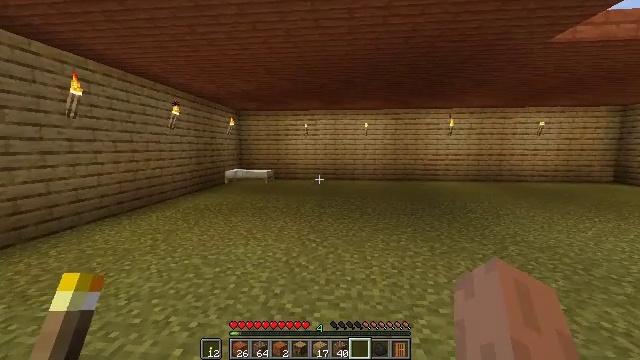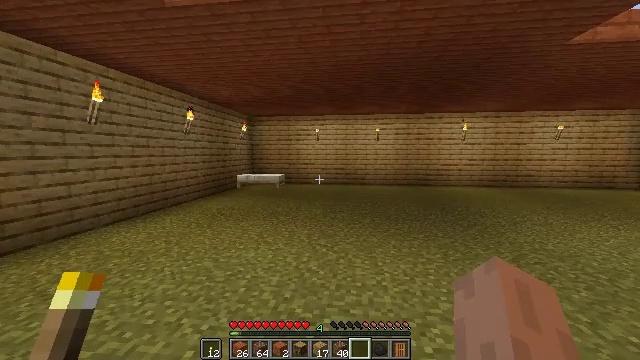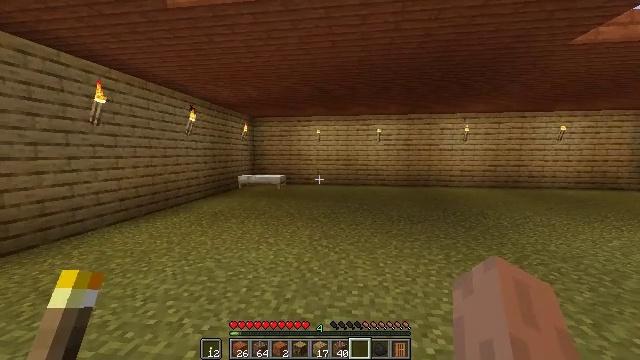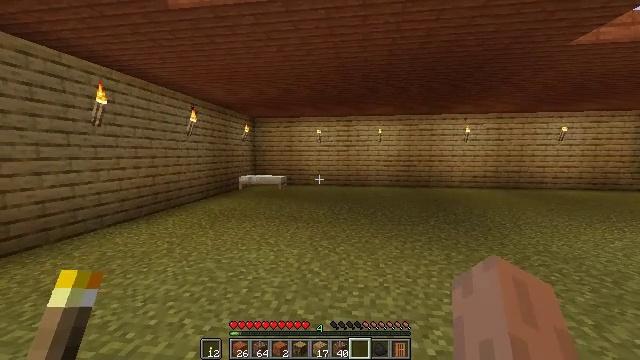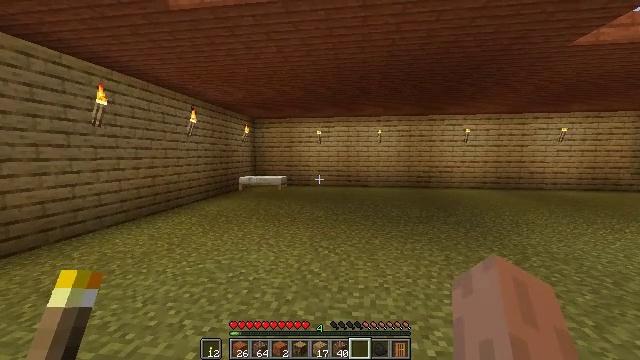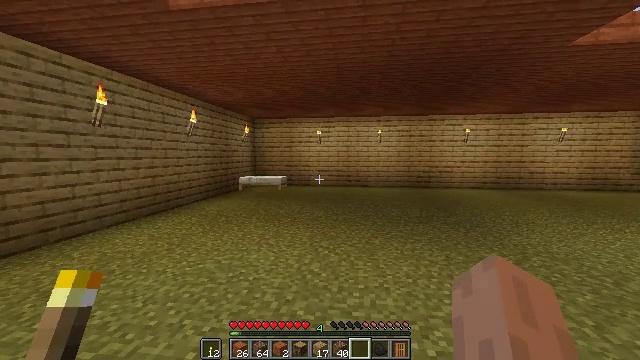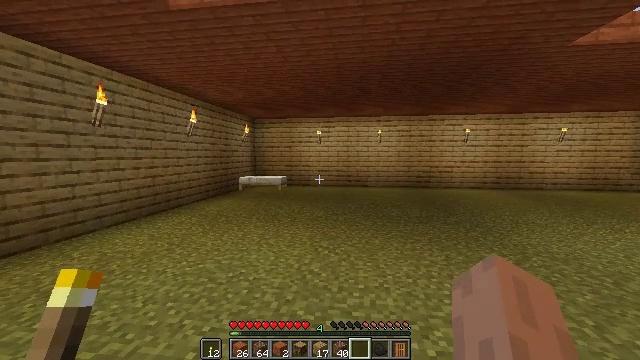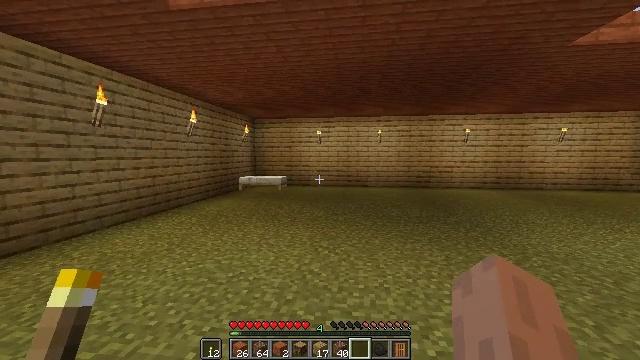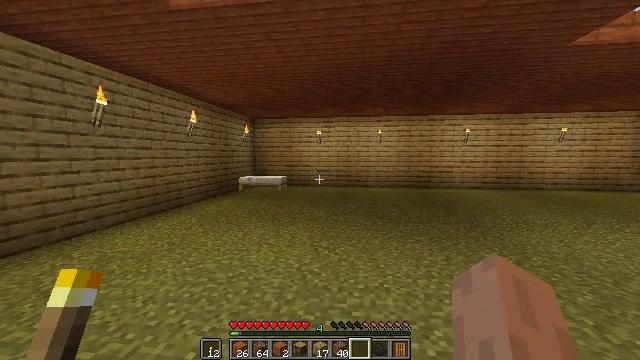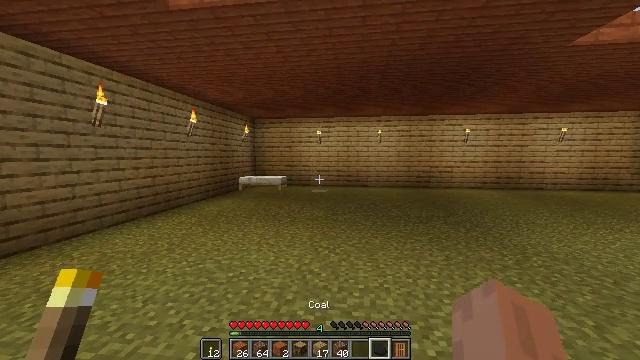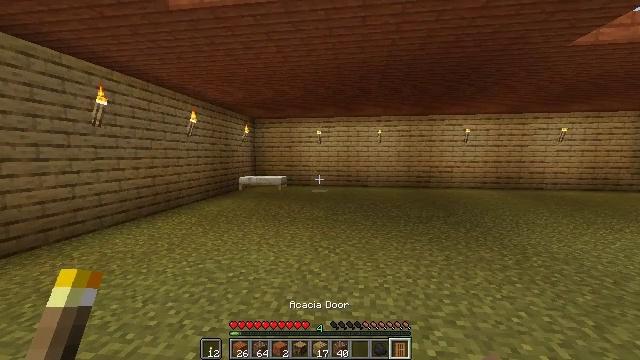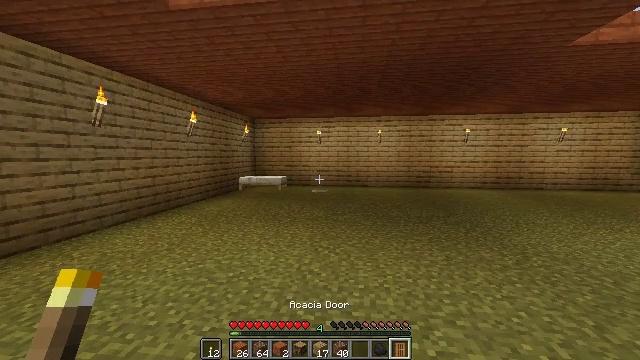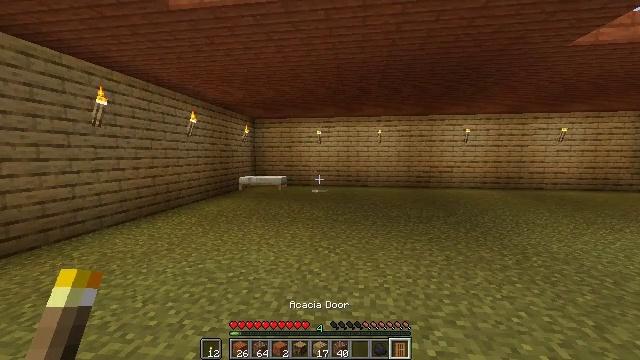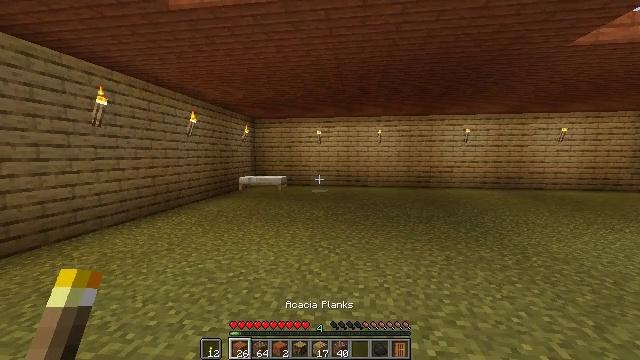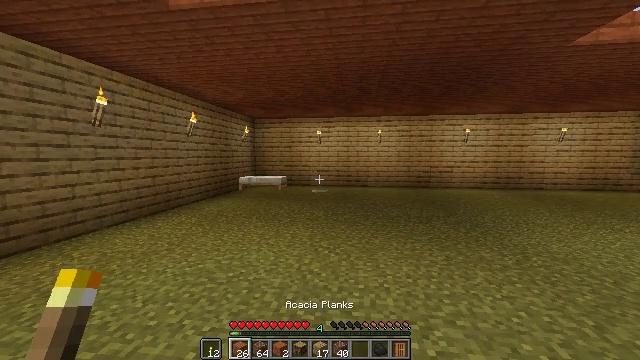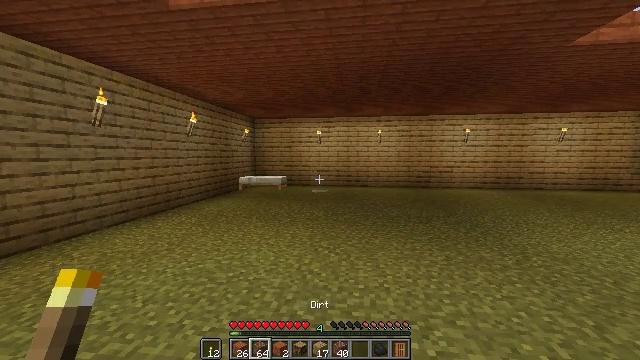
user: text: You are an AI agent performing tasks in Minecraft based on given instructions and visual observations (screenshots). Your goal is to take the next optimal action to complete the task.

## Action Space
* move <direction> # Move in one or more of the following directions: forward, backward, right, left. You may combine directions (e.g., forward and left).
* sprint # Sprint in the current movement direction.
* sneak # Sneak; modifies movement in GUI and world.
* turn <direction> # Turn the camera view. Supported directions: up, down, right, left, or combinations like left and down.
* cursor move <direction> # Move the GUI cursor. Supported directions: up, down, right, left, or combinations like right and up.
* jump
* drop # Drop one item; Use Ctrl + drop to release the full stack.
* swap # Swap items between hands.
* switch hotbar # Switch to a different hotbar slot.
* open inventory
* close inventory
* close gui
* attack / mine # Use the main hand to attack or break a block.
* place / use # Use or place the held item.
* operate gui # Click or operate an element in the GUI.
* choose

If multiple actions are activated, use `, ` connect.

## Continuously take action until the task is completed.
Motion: motion action
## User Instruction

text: Put acacia planks in the crafting grid to make an acacia slab.
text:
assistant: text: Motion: turn left and up
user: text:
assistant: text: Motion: no_op
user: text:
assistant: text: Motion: no_op
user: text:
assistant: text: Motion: no_op
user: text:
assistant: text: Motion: no_op
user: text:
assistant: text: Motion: no_op
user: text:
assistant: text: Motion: no_op
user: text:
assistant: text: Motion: no_op
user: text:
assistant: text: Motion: no_op
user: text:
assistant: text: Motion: no_op
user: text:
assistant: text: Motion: no_op
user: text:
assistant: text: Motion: no_op
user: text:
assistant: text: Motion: no_op
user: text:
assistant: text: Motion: no_op
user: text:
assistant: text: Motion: no_op
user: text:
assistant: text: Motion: no_op
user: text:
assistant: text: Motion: no_op
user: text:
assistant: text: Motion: no_op
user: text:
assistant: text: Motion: no_op
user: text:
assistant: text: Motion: no_op
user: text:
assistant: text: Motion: no_op
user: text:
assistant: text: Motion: no_op
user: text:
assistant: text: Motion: no_op
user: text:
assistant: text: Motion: no_op
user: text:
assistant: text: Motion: no_op
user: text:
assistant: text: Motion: no_op
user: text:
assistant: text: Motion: no_op
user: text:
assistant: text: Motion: no_op
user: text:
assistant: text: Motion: no_op
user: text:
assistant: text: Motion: no_op